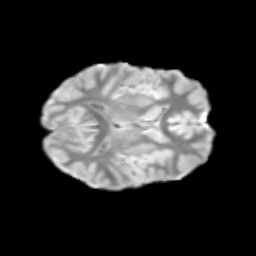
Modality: T2w
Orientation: axial
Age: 13
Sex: male
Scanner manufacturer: siemens
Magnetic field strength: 3 T
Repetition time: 3.8 s
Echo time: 0.07 s